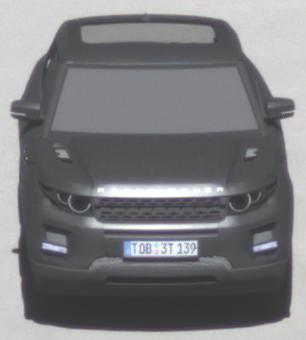
Make: Land Rover
Model: Range Rover Evoque 2.0 Si4
Detailed model: Range Rover Evoque (I)
Model produced from: 2011/08
Model produced until: 2013/11
Doors: 5
Color: gray
Road condition: dry road
Daytime: midday
Contrast: high contrast